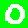
Digit: 0